Group 1:
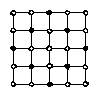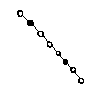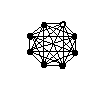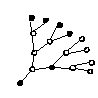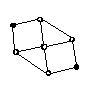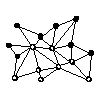
Group 2:
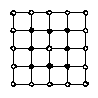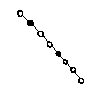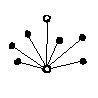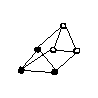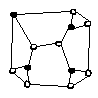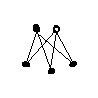
Rule separating the two groups: Black points are the set of vertices that are some shortest-distance away from some white vertex vs. not so.
Concepts: graph
Comments: Left hand examples can be thought of as "graph circles".
Author: Leo Crabbe